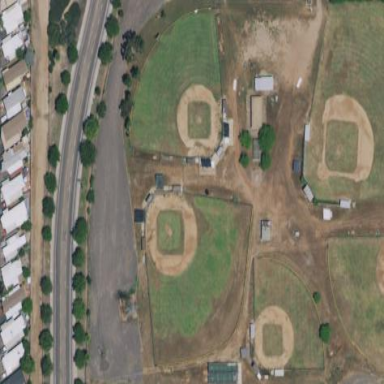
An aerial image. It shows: Grass pitch used for baseball.